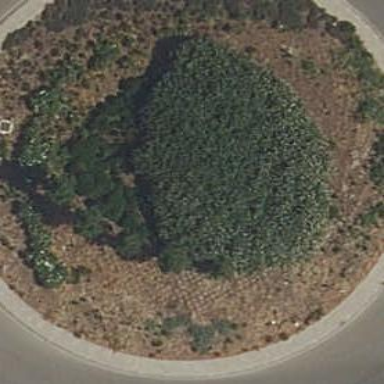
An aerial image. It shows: Roundabout on residential road.